Interaction volume radius: 5 \u00c5
Interaction volume height: 30 \u00c5
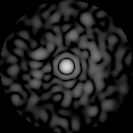
Disorder parameter: 0.832